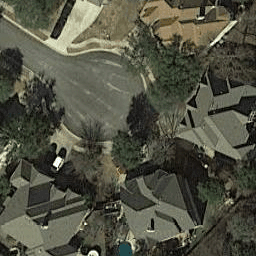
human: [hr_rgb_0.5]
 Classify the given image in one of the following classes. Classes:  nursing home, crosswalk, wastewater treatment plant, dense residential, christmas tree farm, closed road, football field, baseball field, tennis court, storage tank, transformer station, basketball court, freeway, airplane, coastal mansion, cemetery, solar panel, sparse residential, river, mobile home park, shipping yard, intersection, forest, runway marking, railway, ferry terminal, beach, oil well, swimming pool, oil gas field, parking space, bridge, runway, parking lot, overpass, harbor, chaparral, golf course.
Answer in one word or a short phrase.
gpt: closed road